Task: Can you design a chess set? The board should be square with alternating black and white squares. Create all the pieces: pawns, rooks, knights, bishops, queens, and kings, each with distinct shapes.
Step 3386:
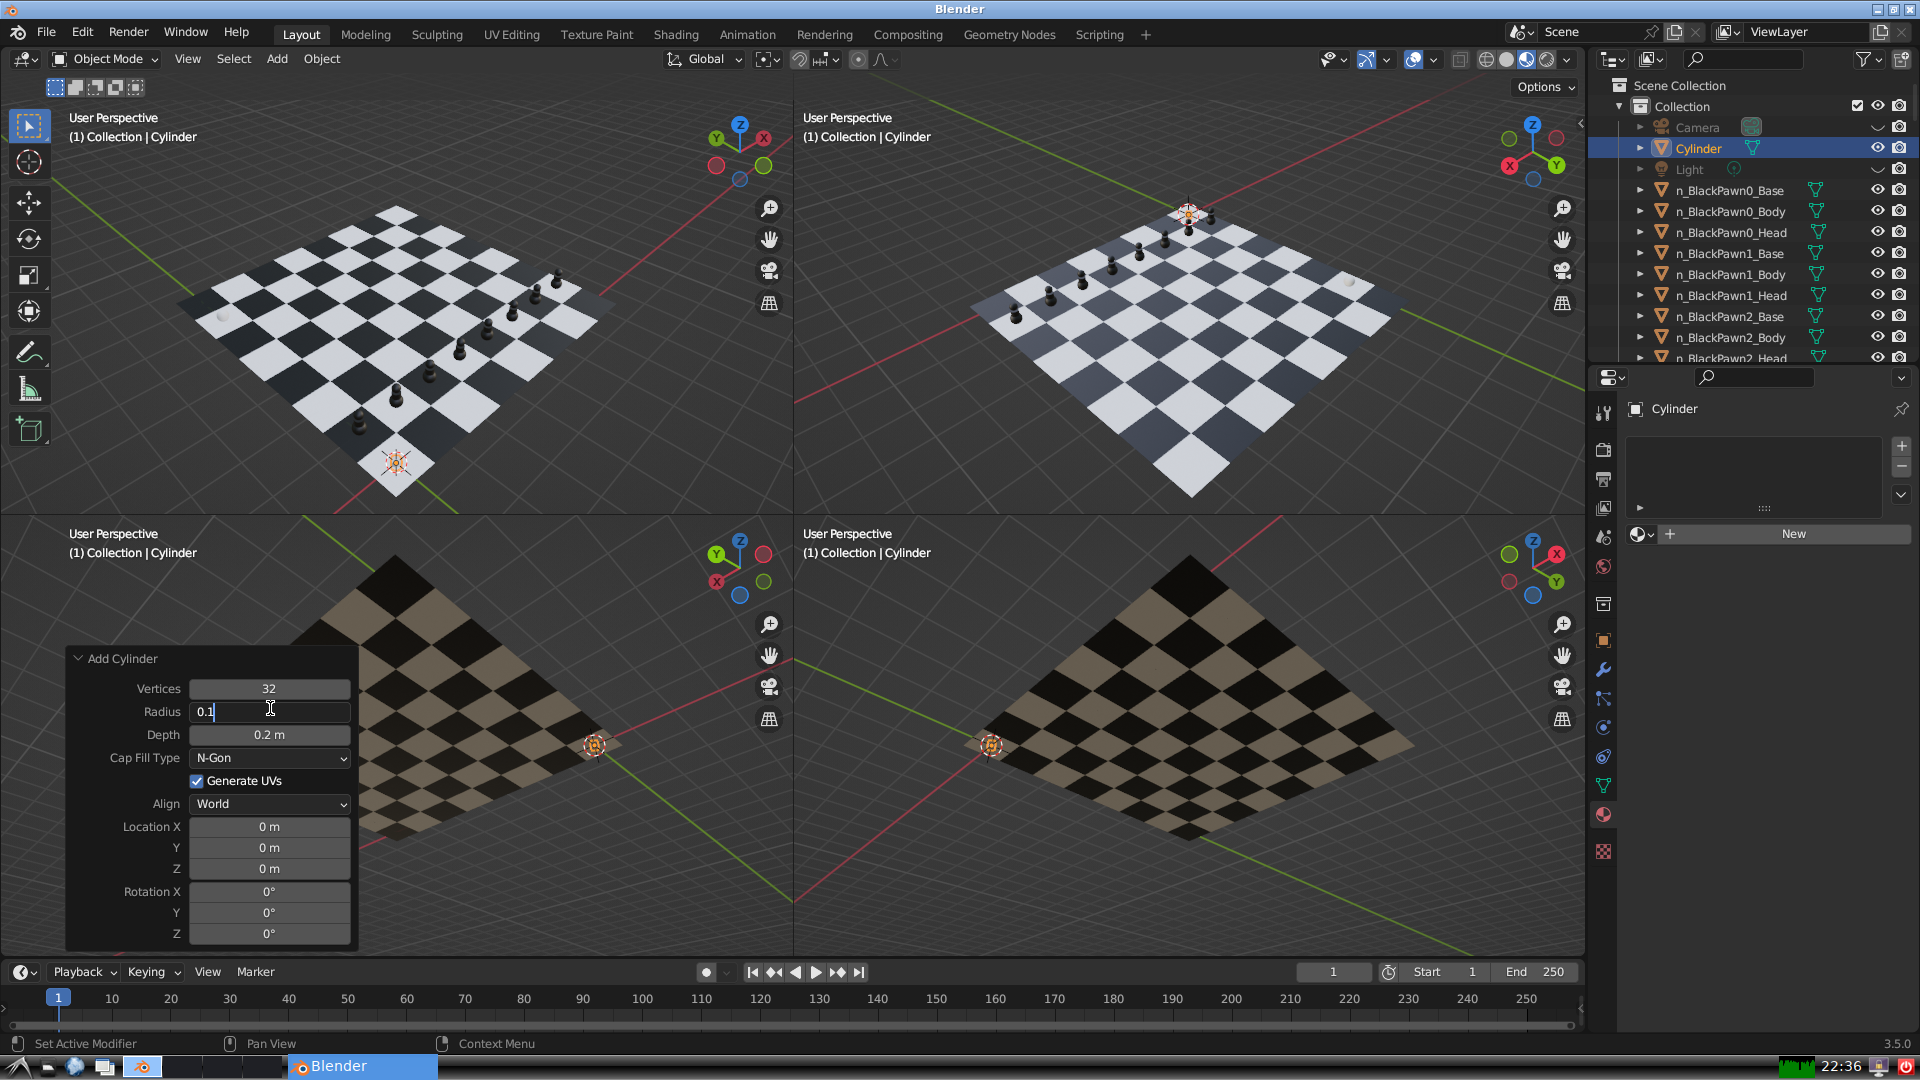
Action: {"key_press": ['Return']}